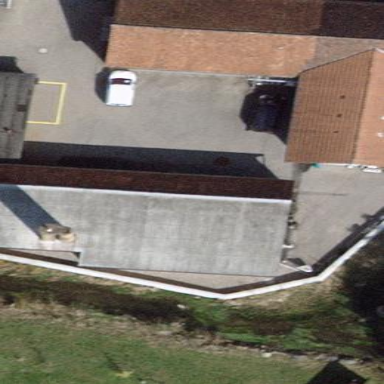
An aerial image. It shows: Car repair shop located in building.